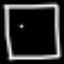
Label: square